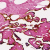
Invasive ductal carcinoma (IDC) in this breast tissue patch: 0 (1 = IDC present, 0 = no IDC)